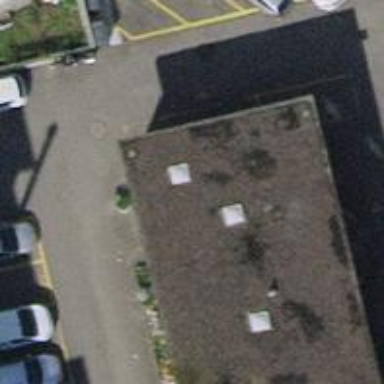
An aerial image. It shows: Clinic.